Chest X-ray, PA view. Patient: 54 years old, sex F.
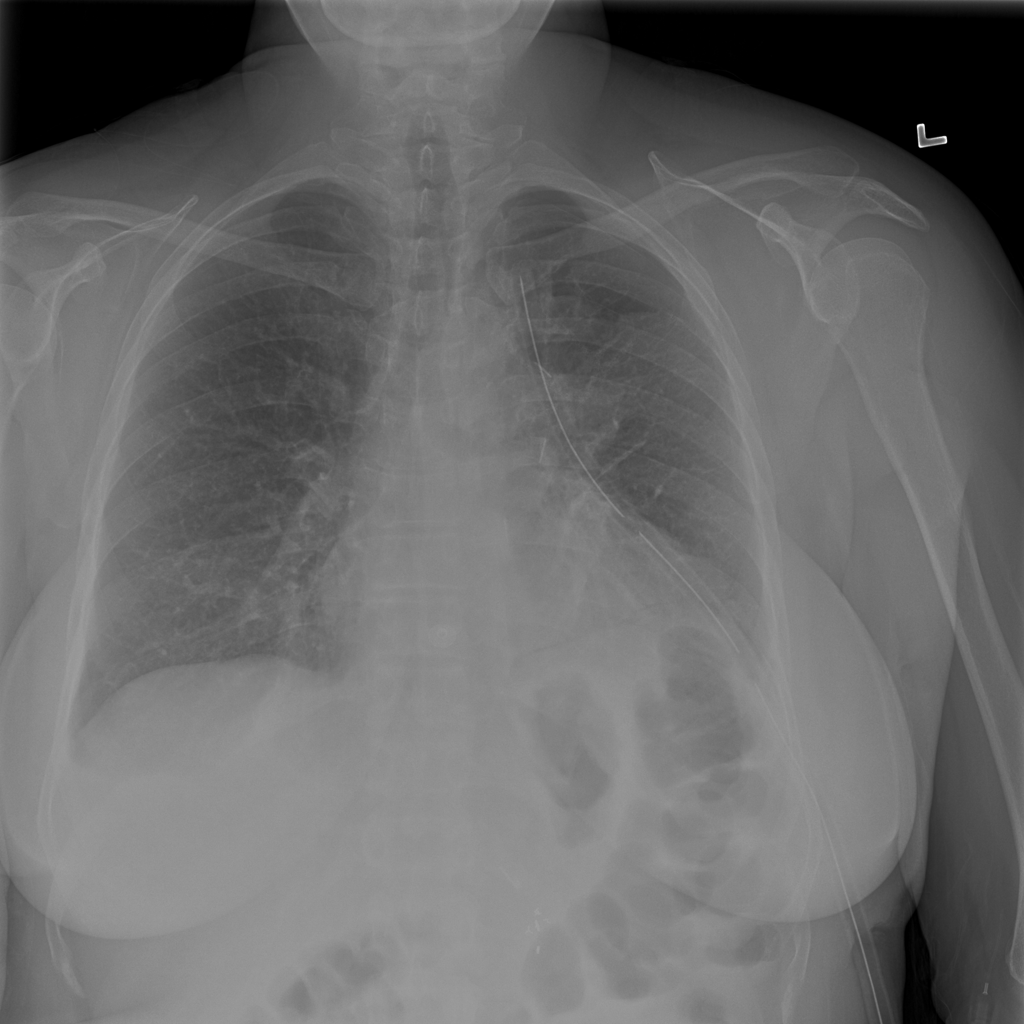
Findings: Atelectasis, Pneumothorax